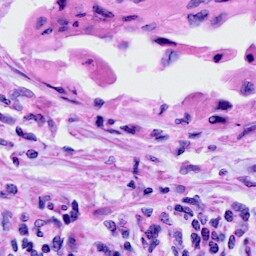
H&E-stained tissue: Cervix